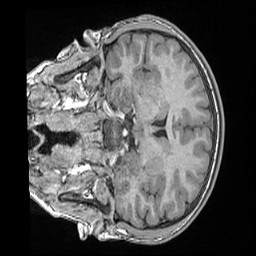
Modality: T1w
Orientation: coronal
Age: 12
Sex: male
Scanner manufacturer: siemens
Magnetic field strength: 1.5 T
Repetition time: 2.04 s
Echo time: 0.00308 s